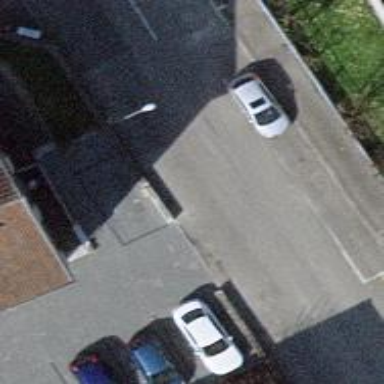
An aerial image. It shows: Street side parking area.